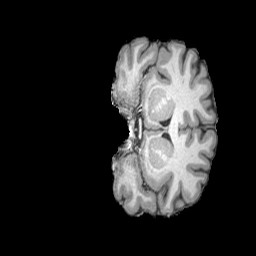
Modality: T1w
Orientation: coronal
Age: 20
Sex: male
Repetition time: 2.3 s
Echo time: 0.0226 s